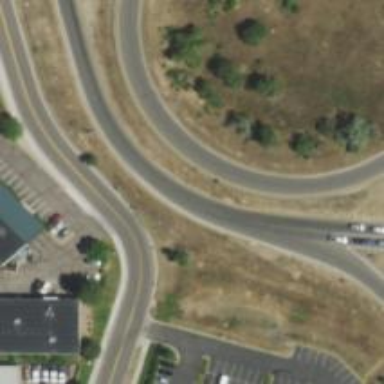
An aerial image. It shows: Trunk link road with asphalt surface.